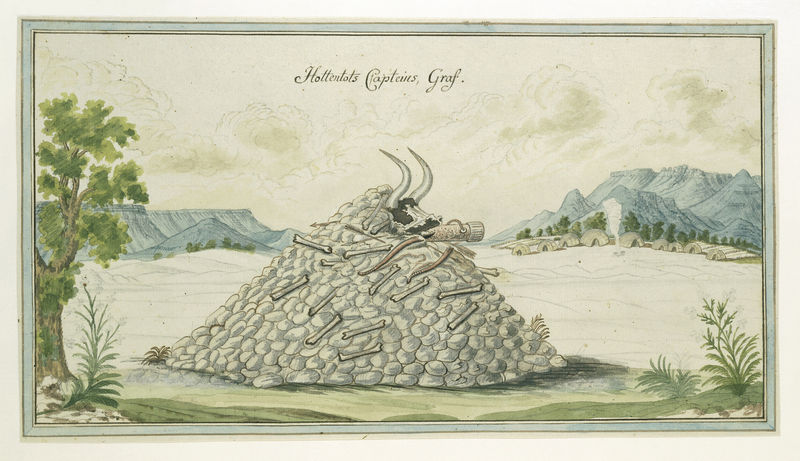
Titel: Hottentots Capteins Graf (titel op object)
Künstler: Robert Jacob Gordon
Standort: Amsterdam
Institution: Rijksmuseum
Schlagwörter: vert, lac, montagnes, arbres, rocher, taureau, manger, os, cornes, amas